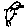
Label: bird